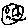
Label: moon